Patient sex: F
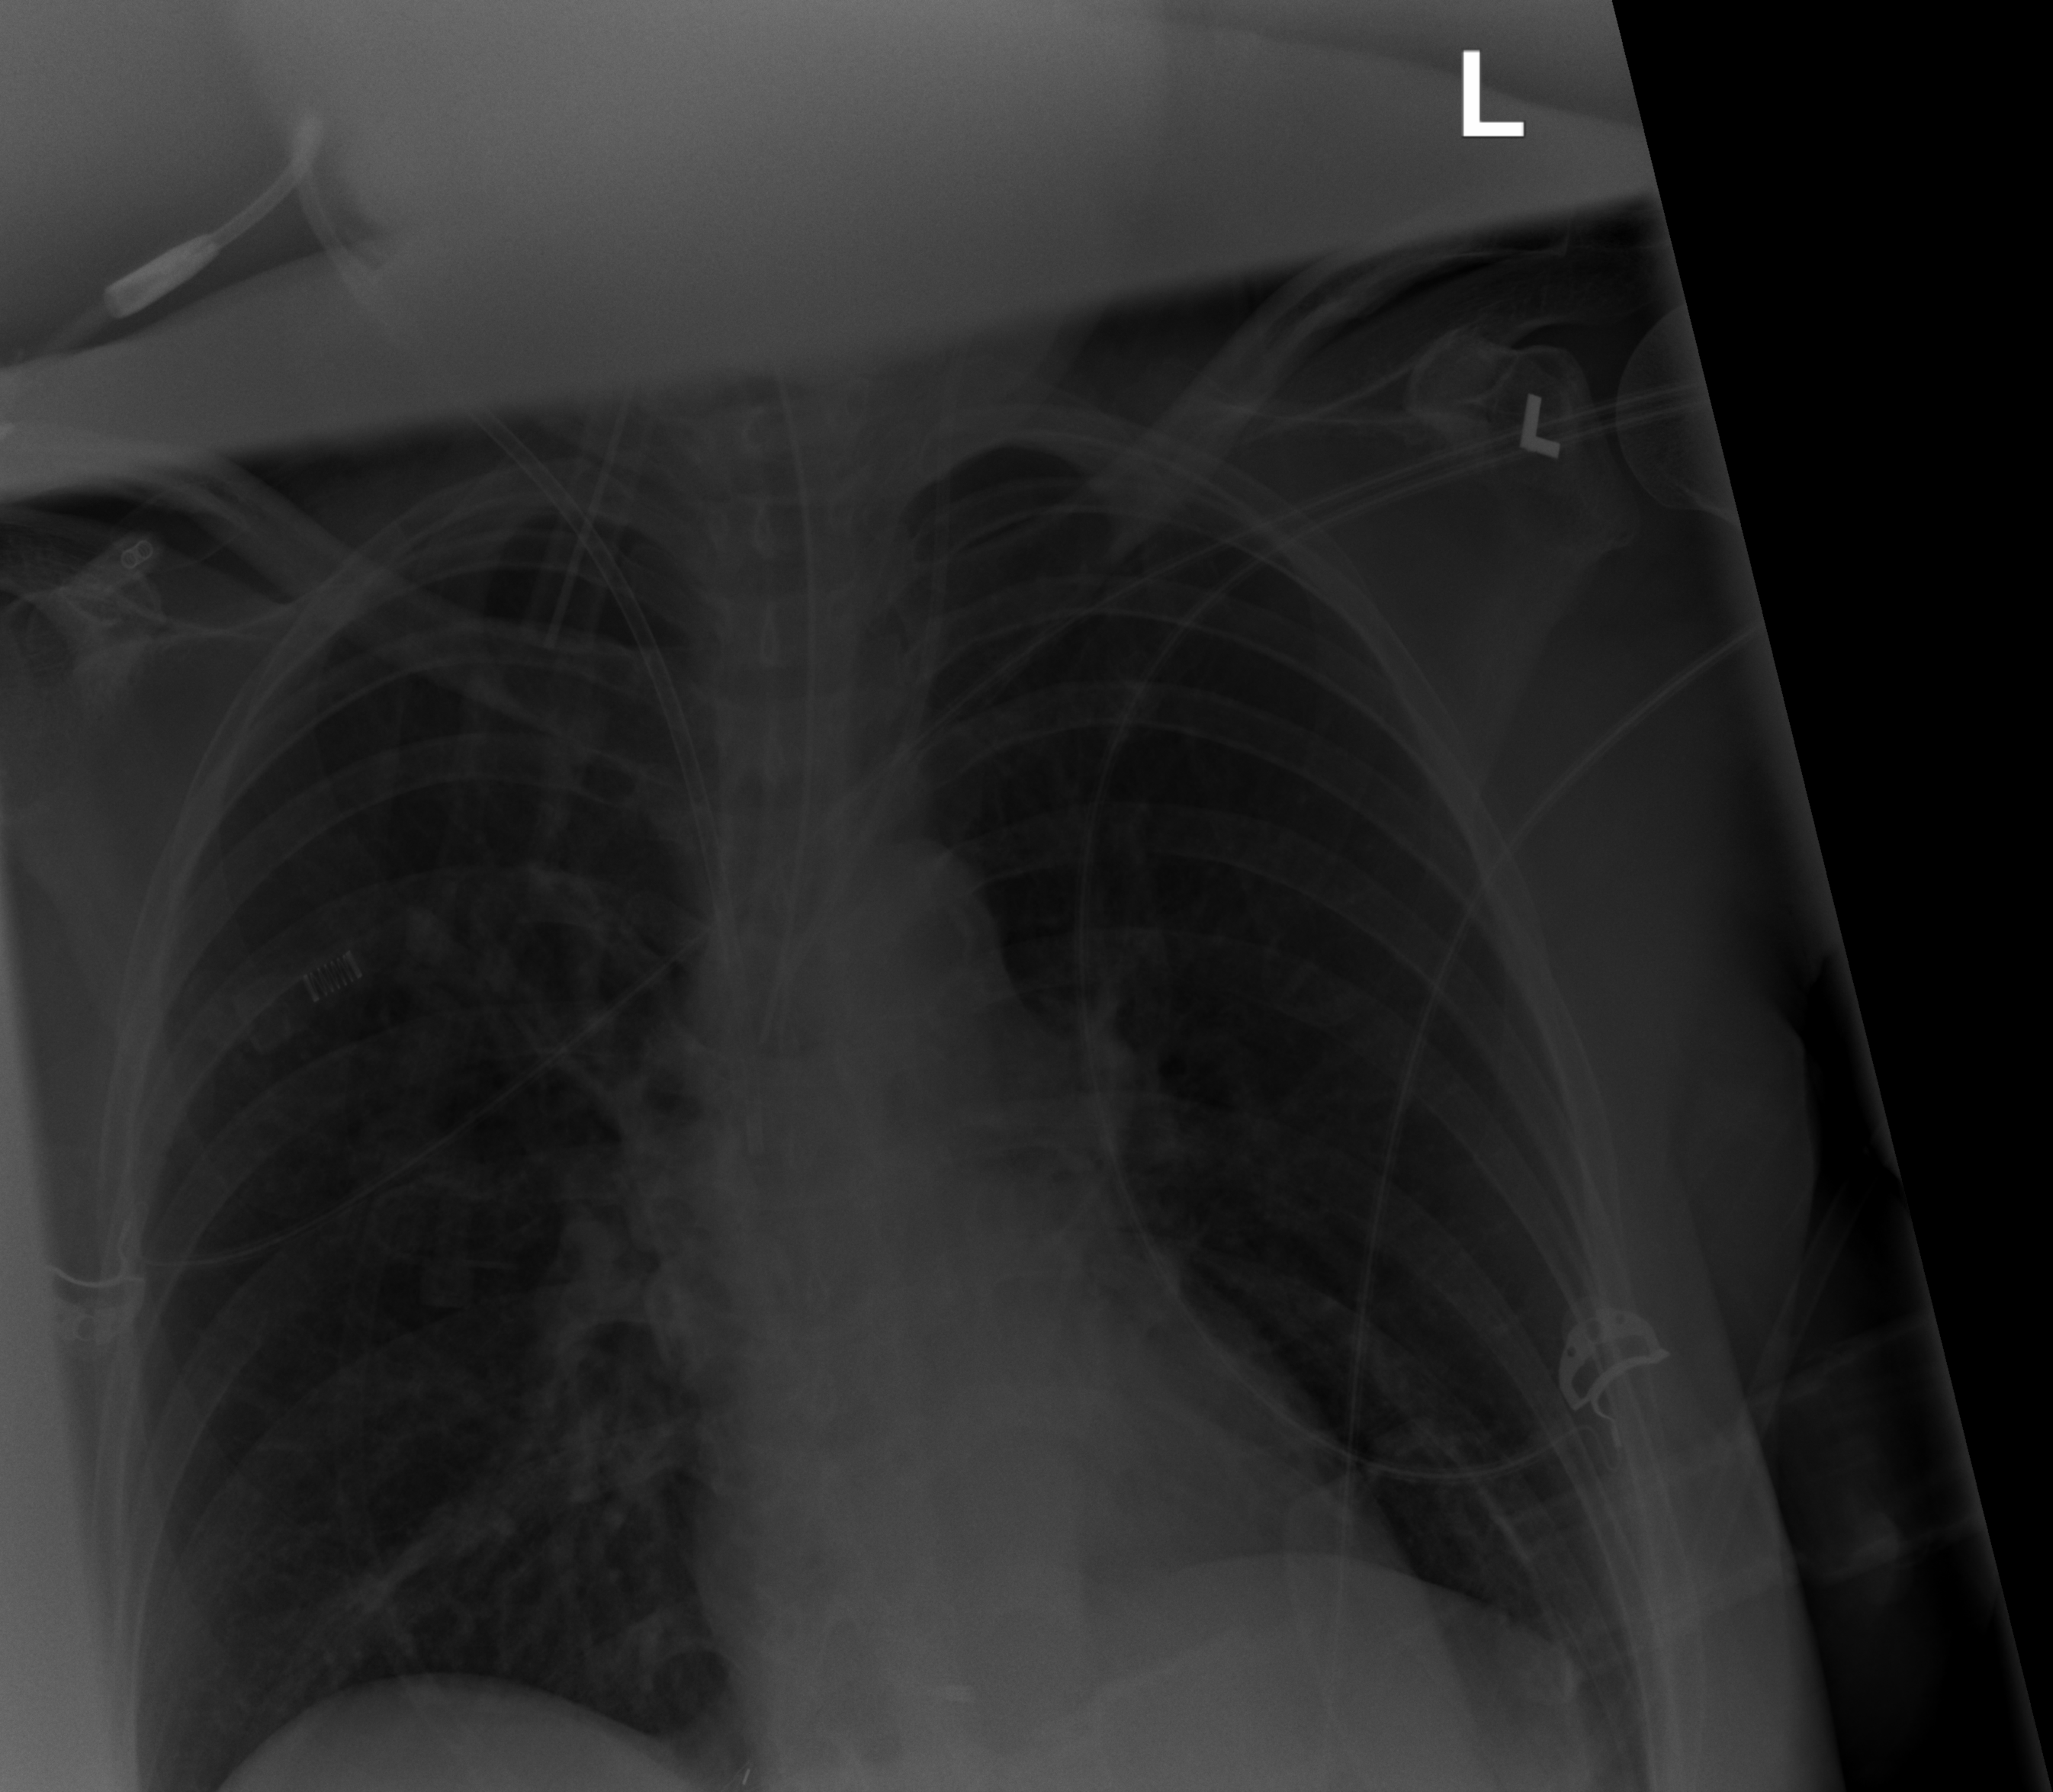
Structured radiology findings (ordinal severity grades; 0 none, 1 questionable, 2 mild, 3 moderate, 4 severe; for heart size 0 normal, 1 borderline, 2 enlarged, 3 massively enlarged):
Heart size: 0
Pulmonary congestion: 1
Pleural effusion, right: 0
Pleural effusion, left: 0
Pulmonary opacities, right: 1
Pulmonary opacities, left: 0
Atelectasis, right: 0
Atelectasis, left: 0